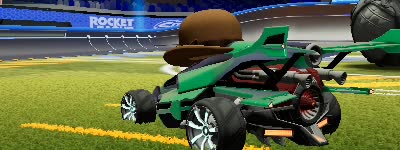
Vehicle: aftershock